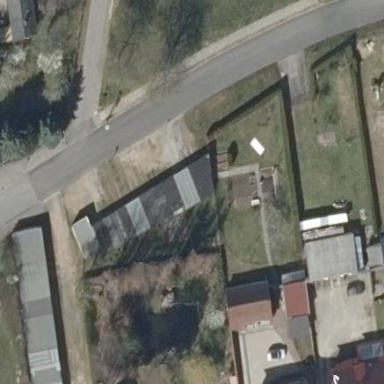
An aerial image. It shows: Garage building.